Field crop: tomato
Growth stage: 1
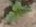
Species: solanum